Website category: movie
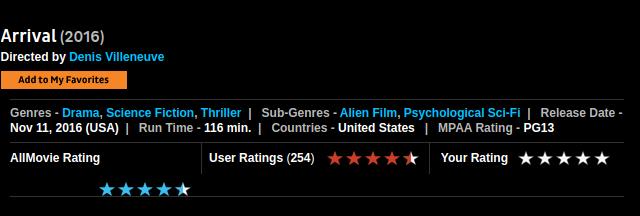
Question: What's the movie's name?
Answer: Arrival

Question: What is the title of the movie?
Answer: Arrival

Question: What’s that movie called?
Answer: Arrival

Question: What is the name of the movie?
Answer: Arrival

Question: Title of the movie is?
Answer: Arrival

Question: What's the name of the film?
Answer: Arrival

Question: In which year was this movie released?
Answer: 2016

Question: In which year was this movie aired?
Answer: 2016

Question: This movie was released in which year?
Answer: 2016

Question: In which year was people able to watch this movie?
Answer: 2016

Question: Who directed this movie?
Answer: Denis Villeneuve

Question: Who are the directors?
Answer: Denis Villeneuve

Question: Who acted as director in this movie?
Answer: Denis Villeneuve

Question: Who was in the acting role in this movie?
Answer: Denis Villeneuve

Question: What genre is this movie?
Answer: Drama , Science Fiction , Thriller

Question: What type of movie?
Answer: Drama , Science Fiction , Thriller

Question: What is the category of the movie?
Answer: Drama , Science Fiction , Thriller

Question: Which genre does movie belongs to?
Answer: Drama , Science Fiction , Thriller

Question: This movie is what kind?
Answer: Drama , Science Fiction , Thriller

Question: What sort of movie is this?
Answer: Drama , Science Fiction , Thriller

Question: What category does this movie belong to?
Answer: Drama , Science Fiction , Thriller

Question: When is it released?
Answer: Nov 11, 2016 (USA)

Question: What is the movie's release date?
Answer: Nov 11, 2016 (USA)

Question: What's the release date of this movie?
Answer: Nov 11, 2016 (USA)

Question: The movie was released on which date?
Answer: Nov 11, 2016 (USA)

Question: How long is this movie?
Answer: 116 min.

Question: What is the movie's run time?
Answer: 116 min.

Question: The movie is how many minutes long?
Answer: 116 min.

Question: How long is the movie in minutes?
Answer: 116 min.

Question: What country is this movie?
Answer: United States

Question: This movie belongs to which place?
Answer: United States

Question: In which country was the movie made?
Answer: United States

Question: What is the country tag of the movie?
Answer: United States

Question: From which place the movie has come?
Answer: United States